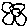
Label: flower